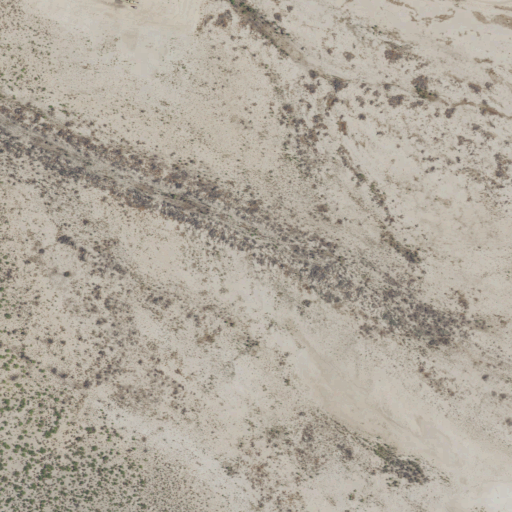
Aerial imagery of valley in Texas named Salt Draw containing shrub, grassland, and low intensity development